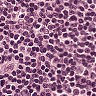
Metastatic tissue present: no